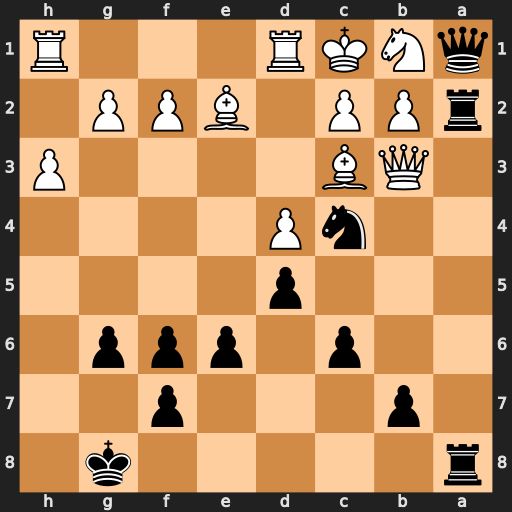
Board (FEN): r5k1/1p3p2/2p1ppp1/3p4/2nP4/1QB4P/rPP1BPP1/qNKR3R
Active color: b
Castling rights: -
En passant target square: -
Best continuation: Qxb1+ Kxb1 Ra1#